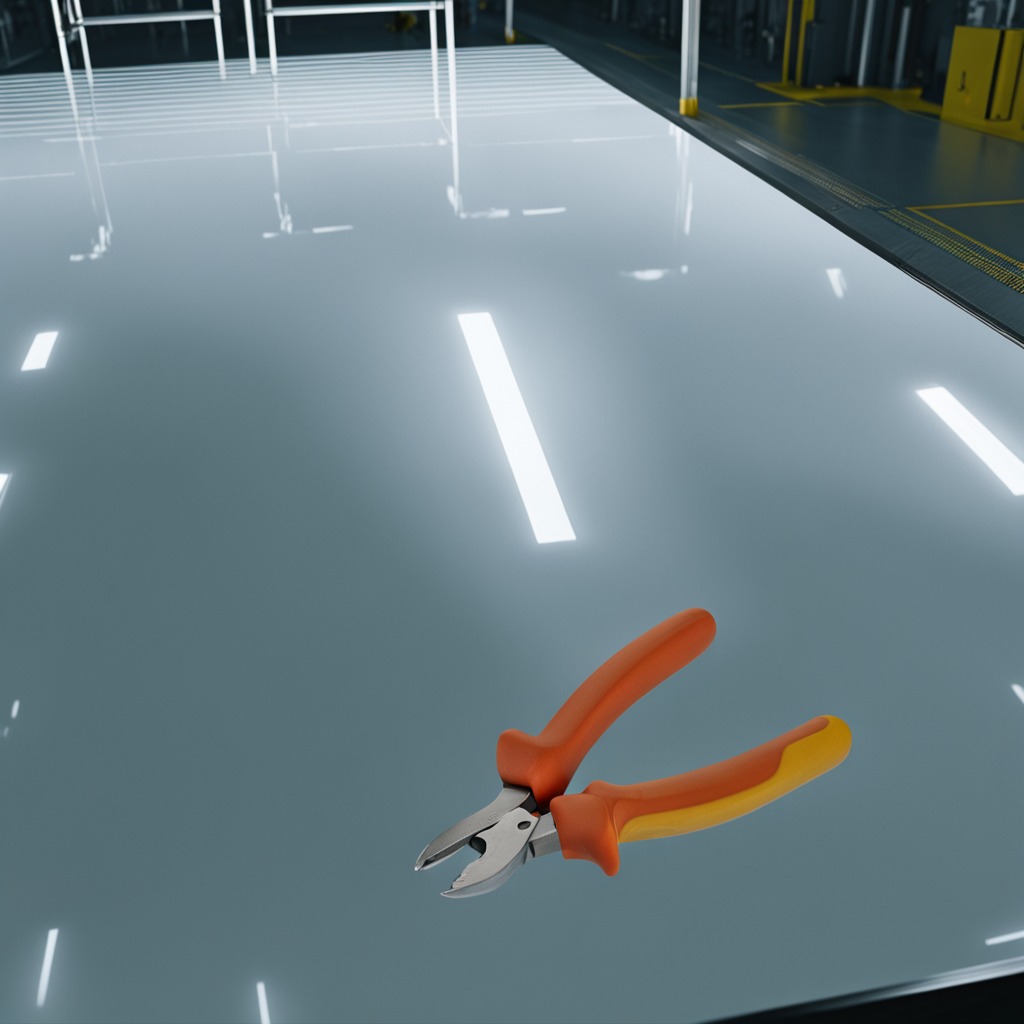
A plier is lying on a high-gloss table in a ship maintenance bay industrial lighting.